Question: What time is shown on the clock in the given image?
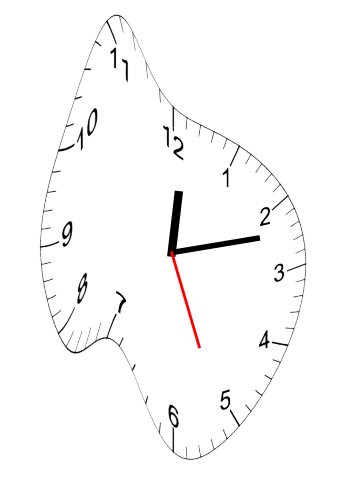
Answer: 12:12:26